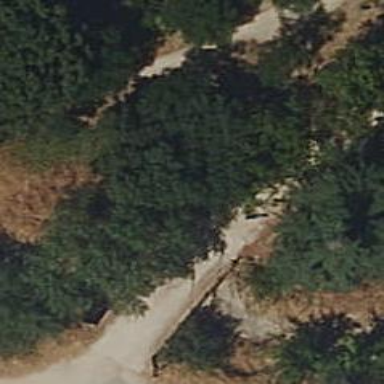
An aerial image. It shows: Track road on bridge.